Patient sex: M
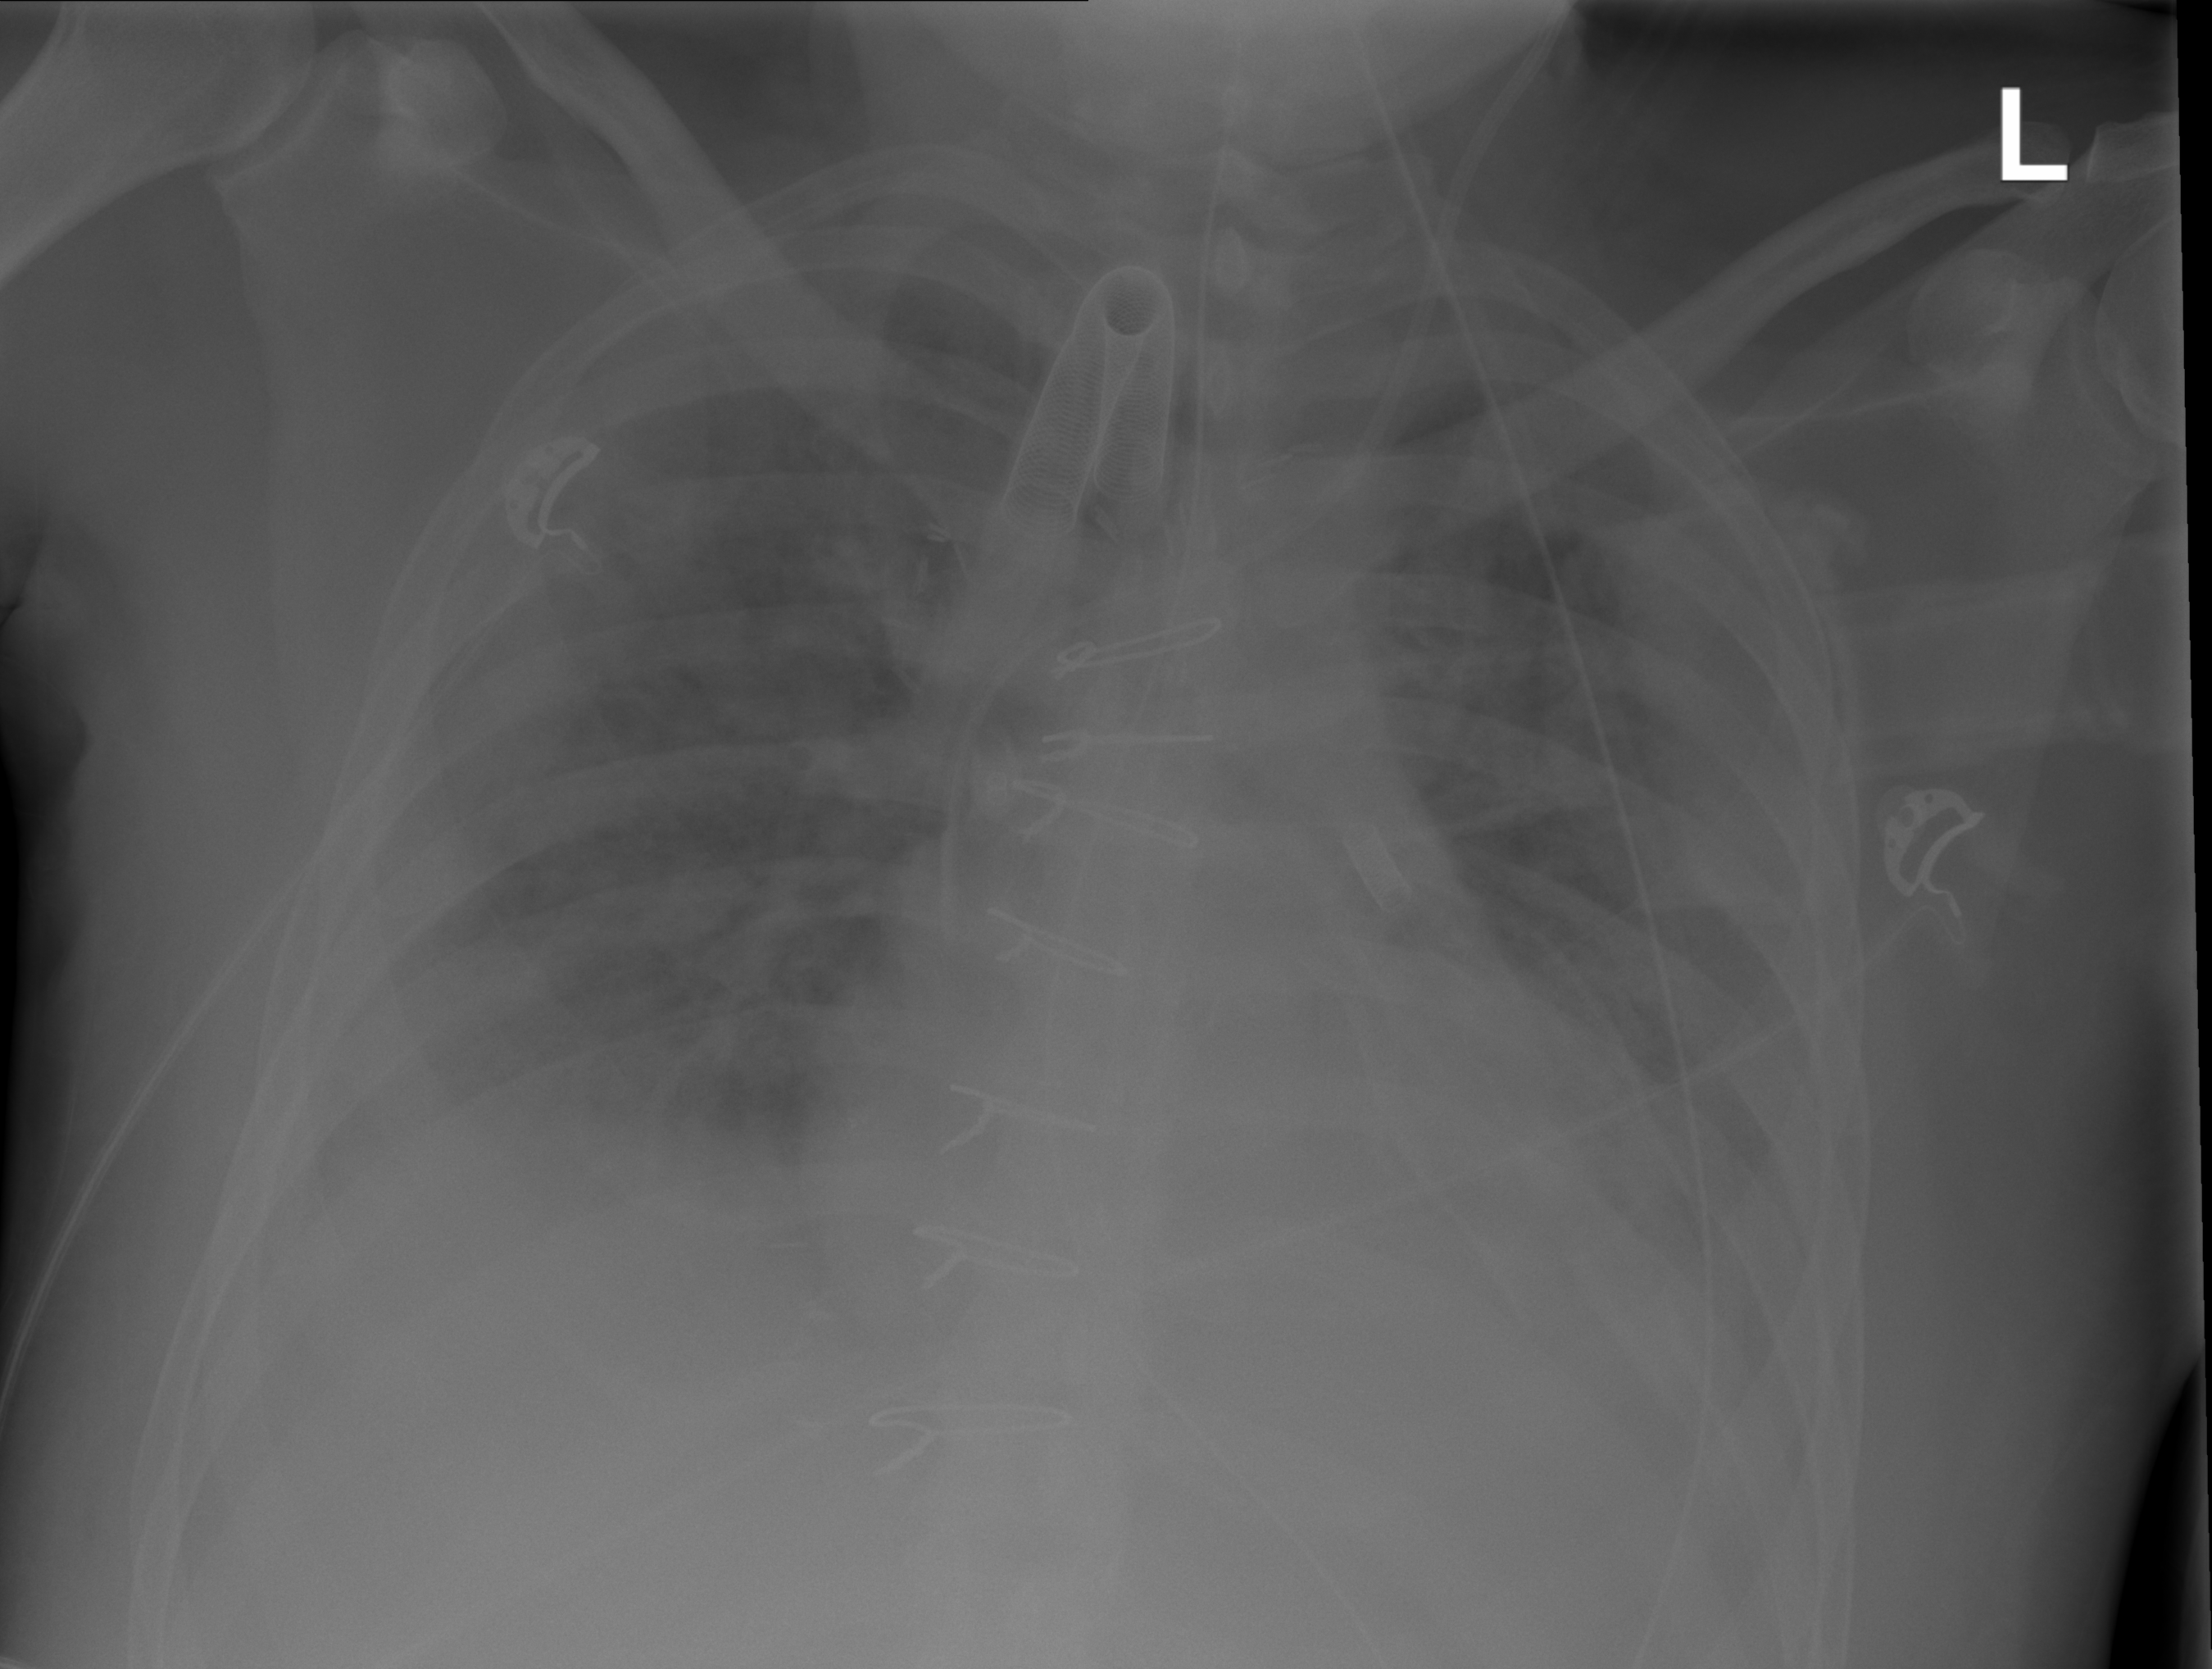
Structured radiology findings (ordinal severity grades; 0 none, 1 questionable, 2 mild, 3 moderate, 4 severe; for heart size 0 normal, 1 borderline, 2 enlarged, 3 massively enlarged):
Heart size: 2
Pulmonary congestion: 0
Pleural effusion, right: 3
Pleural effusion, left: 3
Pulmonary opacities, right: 4
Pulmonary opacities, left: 3
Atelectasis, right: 2
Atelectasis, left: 2